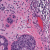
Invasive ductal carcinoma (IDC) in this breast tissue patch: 0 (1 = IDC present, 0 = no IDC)